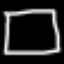
Label: square